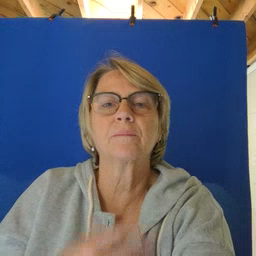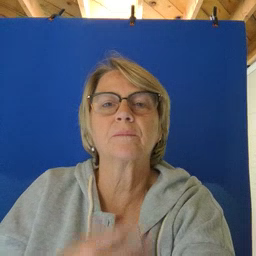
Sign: outside